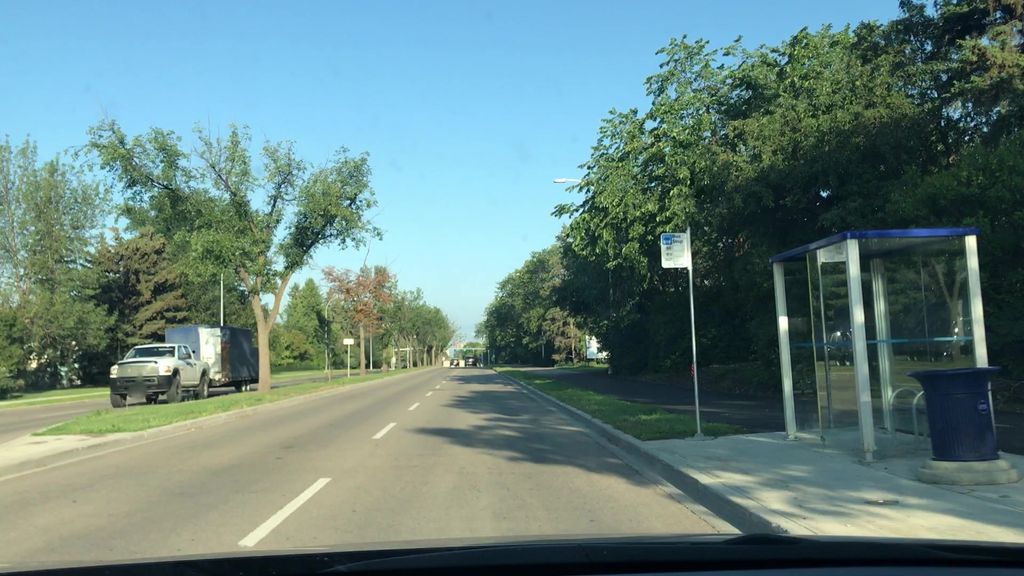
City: edmonton